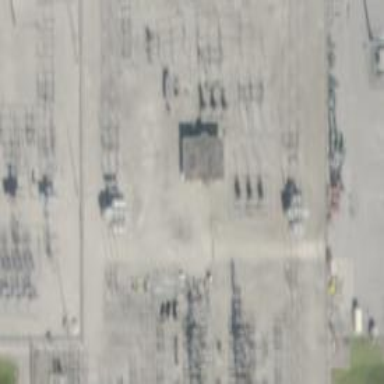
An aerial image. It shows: Outdoor substation at the transmission level.